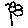
Label: flower